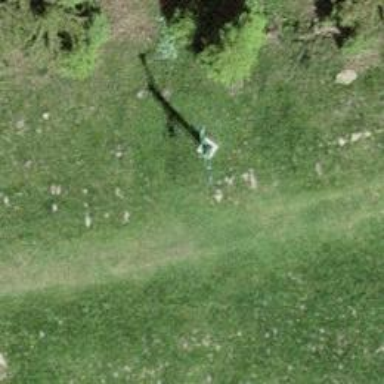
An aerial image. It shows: Pylon for aerialway.